高三 · 计数
为研究某地区中学生的性别与阅读量的关系, 运用 $2 \times 2$ 列联表进行独立性检验, 经计算 $K^{2}=6.705$, 则所得的结论是: 有把握认为“该地区中学生的性别与阅读量有关系”（）附表:

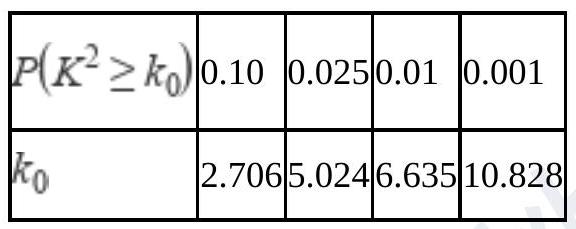
A. $
答案: C
解析: \geq 3.841$, 而 $\mathrm{P}\left(\mathrm{K}^{2} \geq 3.841\right) \approx 0.05$,

所以有 $95 \%$ 的把握认为 “这种血清能起到预防感冒的作用”, 故(1)正确; (2)显然错误;

因为我们检验的是假设是否成立, 和该血清预防感冒的有效率是没有关系的, 故(3)(4)错误.

18.答案: $5 \%$

【解析】 由题意可得, $K^{2}=\frac{100 \times(10 \times 30-20 \times 40)^{2}}{50 \times 50 \times 30 \times 70} \approx